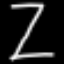
Label: hourglass